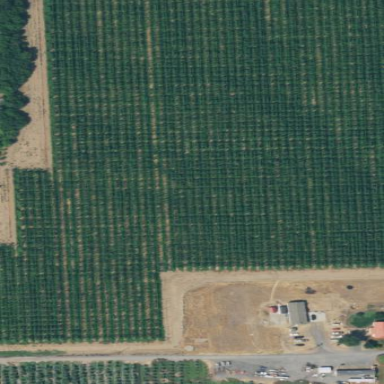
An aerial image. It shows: Orchard.